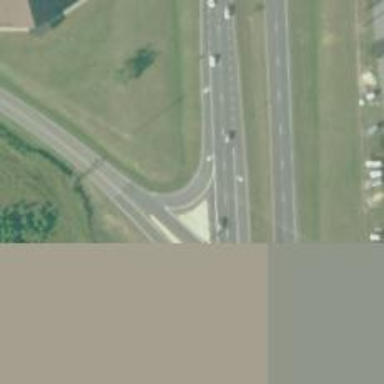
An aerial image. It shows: Trunk link highway.